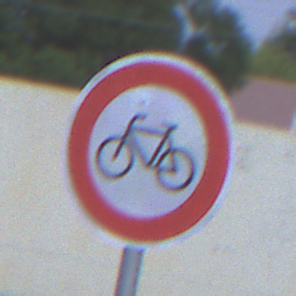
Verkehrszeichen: VerbotRadverkehr
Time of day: SunriseSunset
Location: Outdoor (Suburban)
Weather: PartlyCloudy
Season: NotSpecified
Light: Natural